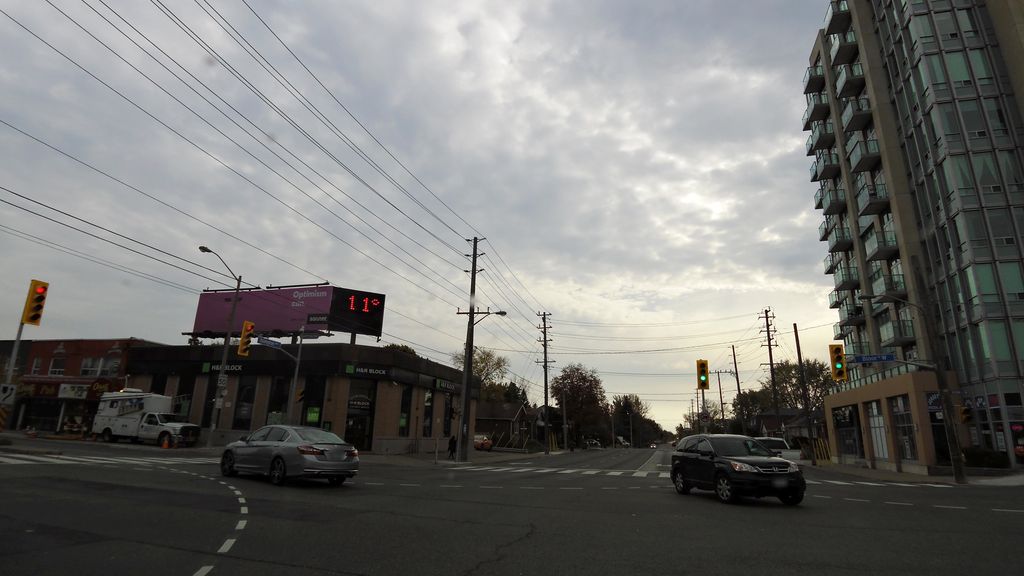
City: toronto